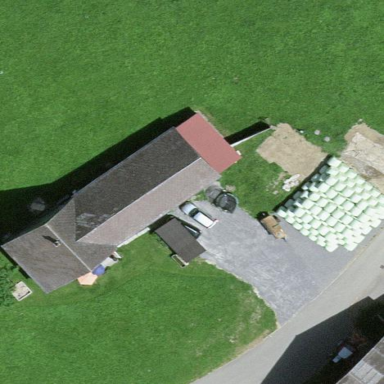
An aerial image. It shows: Gabled roof farm building.